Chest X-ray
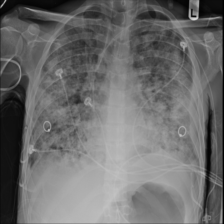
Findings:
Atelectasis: negative
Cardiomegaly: negative
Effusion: negative
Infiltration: positive
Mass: negative
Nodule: negative
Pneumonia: negative
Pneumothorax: negative
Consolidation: negative
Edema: negative
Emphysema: negative
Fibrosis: negative
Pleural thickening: negative
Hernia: negative